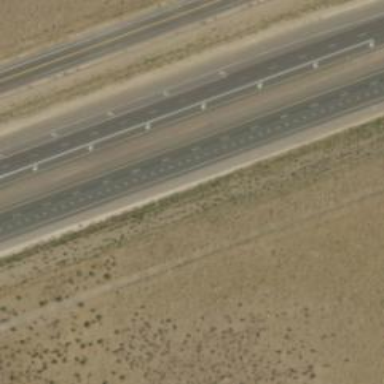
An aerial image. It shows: Expressway with asphalt surface categorized as trunk highway.